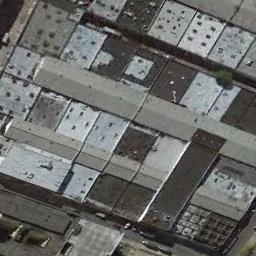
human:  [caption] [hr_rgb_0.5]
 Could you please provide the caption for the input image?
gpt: The industrial area is desolate .

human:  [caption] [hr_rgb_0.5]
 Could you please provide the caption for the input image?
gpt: The industrial area has lots of neatly arranged workshops .

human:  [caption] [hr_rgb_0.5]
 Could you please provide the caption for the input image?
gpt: There are numerous houses of different shapes and sizes in the industrial zone .

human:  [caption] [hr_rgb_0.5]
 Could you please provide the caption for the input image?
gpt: Neatly planned factories and roads in an industrial area with green belts .

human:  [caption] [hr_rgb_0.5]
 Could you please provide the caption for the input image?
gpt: There are some black buildings and gray buildings on the industrial area .